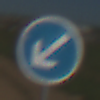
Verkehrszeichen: VorgeschriebeneVorbeifahrtLinks
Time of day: MorningAfternoon
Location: Outdoor (RoadRail)
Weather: Clear
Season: NotSpecified
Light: Natural